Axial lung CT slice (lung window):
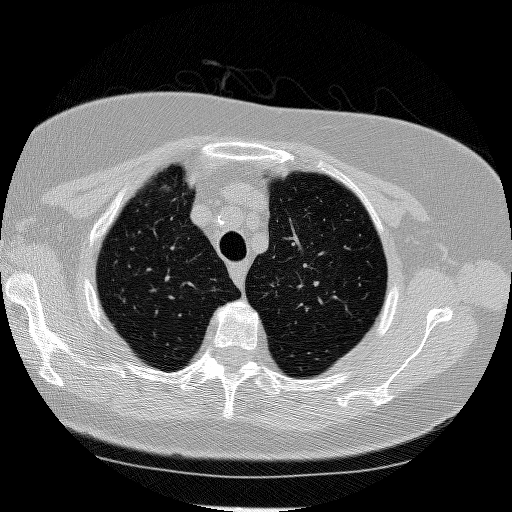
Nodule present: no